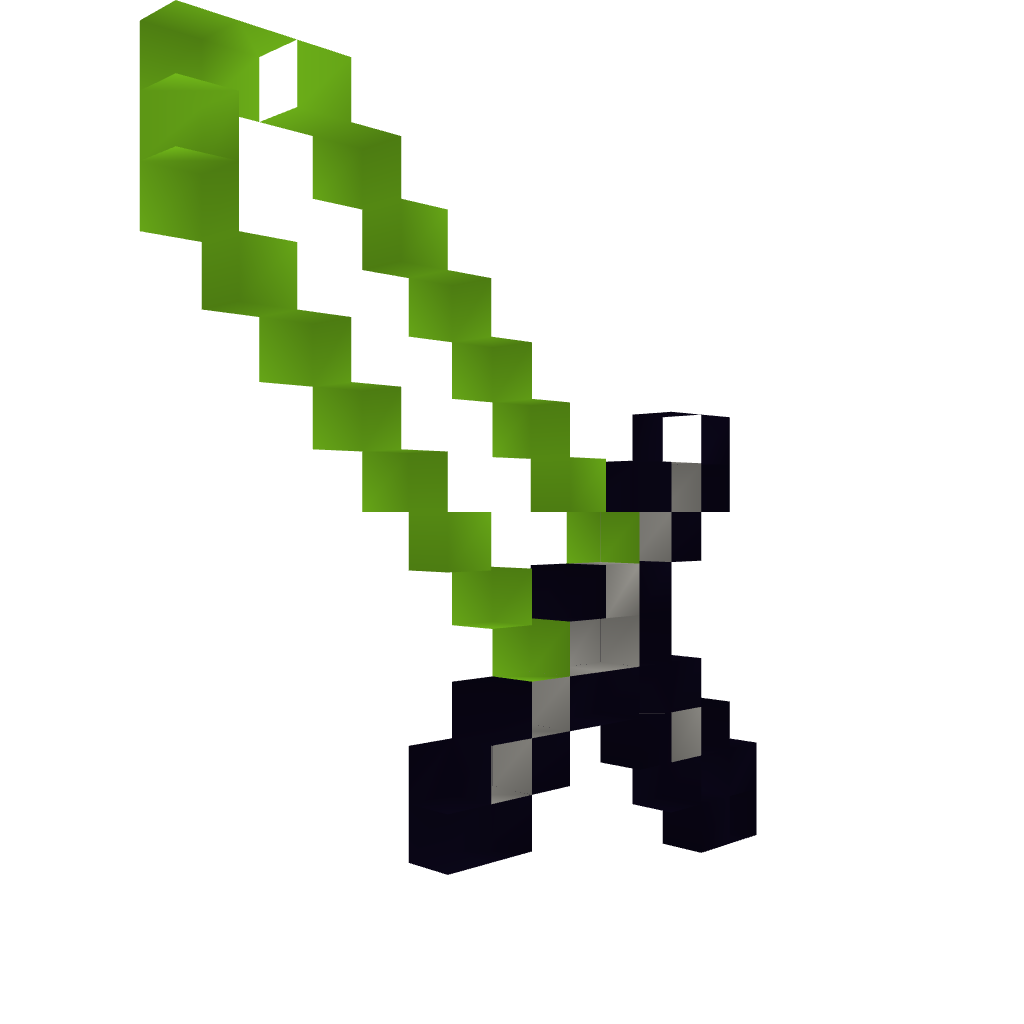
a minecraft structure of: Emerald Sword